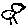
Label: bird